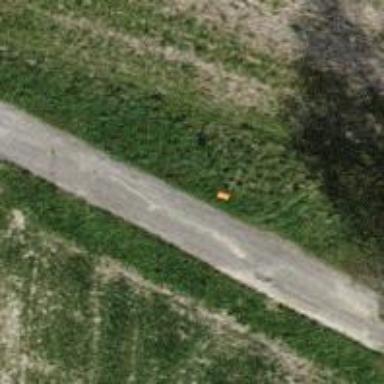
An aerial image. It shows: Pole supporting pipeline marker with roof cover.